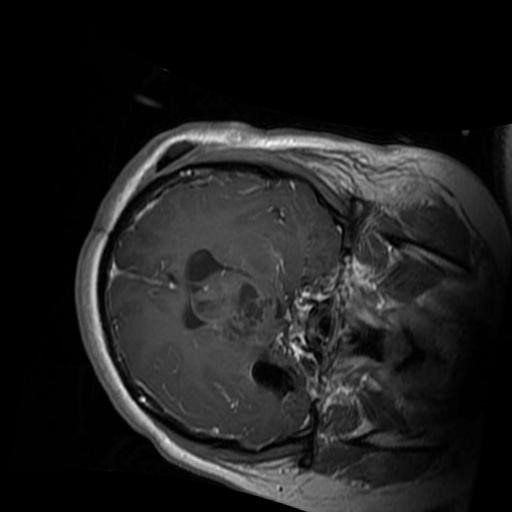
Label: brain_glioma